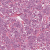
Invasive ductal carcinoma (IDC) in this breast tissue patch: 1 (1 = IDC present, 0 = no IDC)